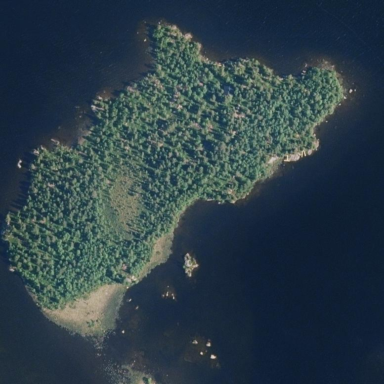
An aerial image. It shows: Islet.